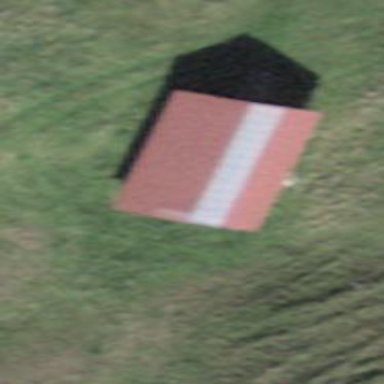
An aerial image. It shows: Farm auxiliary building.